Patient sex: M
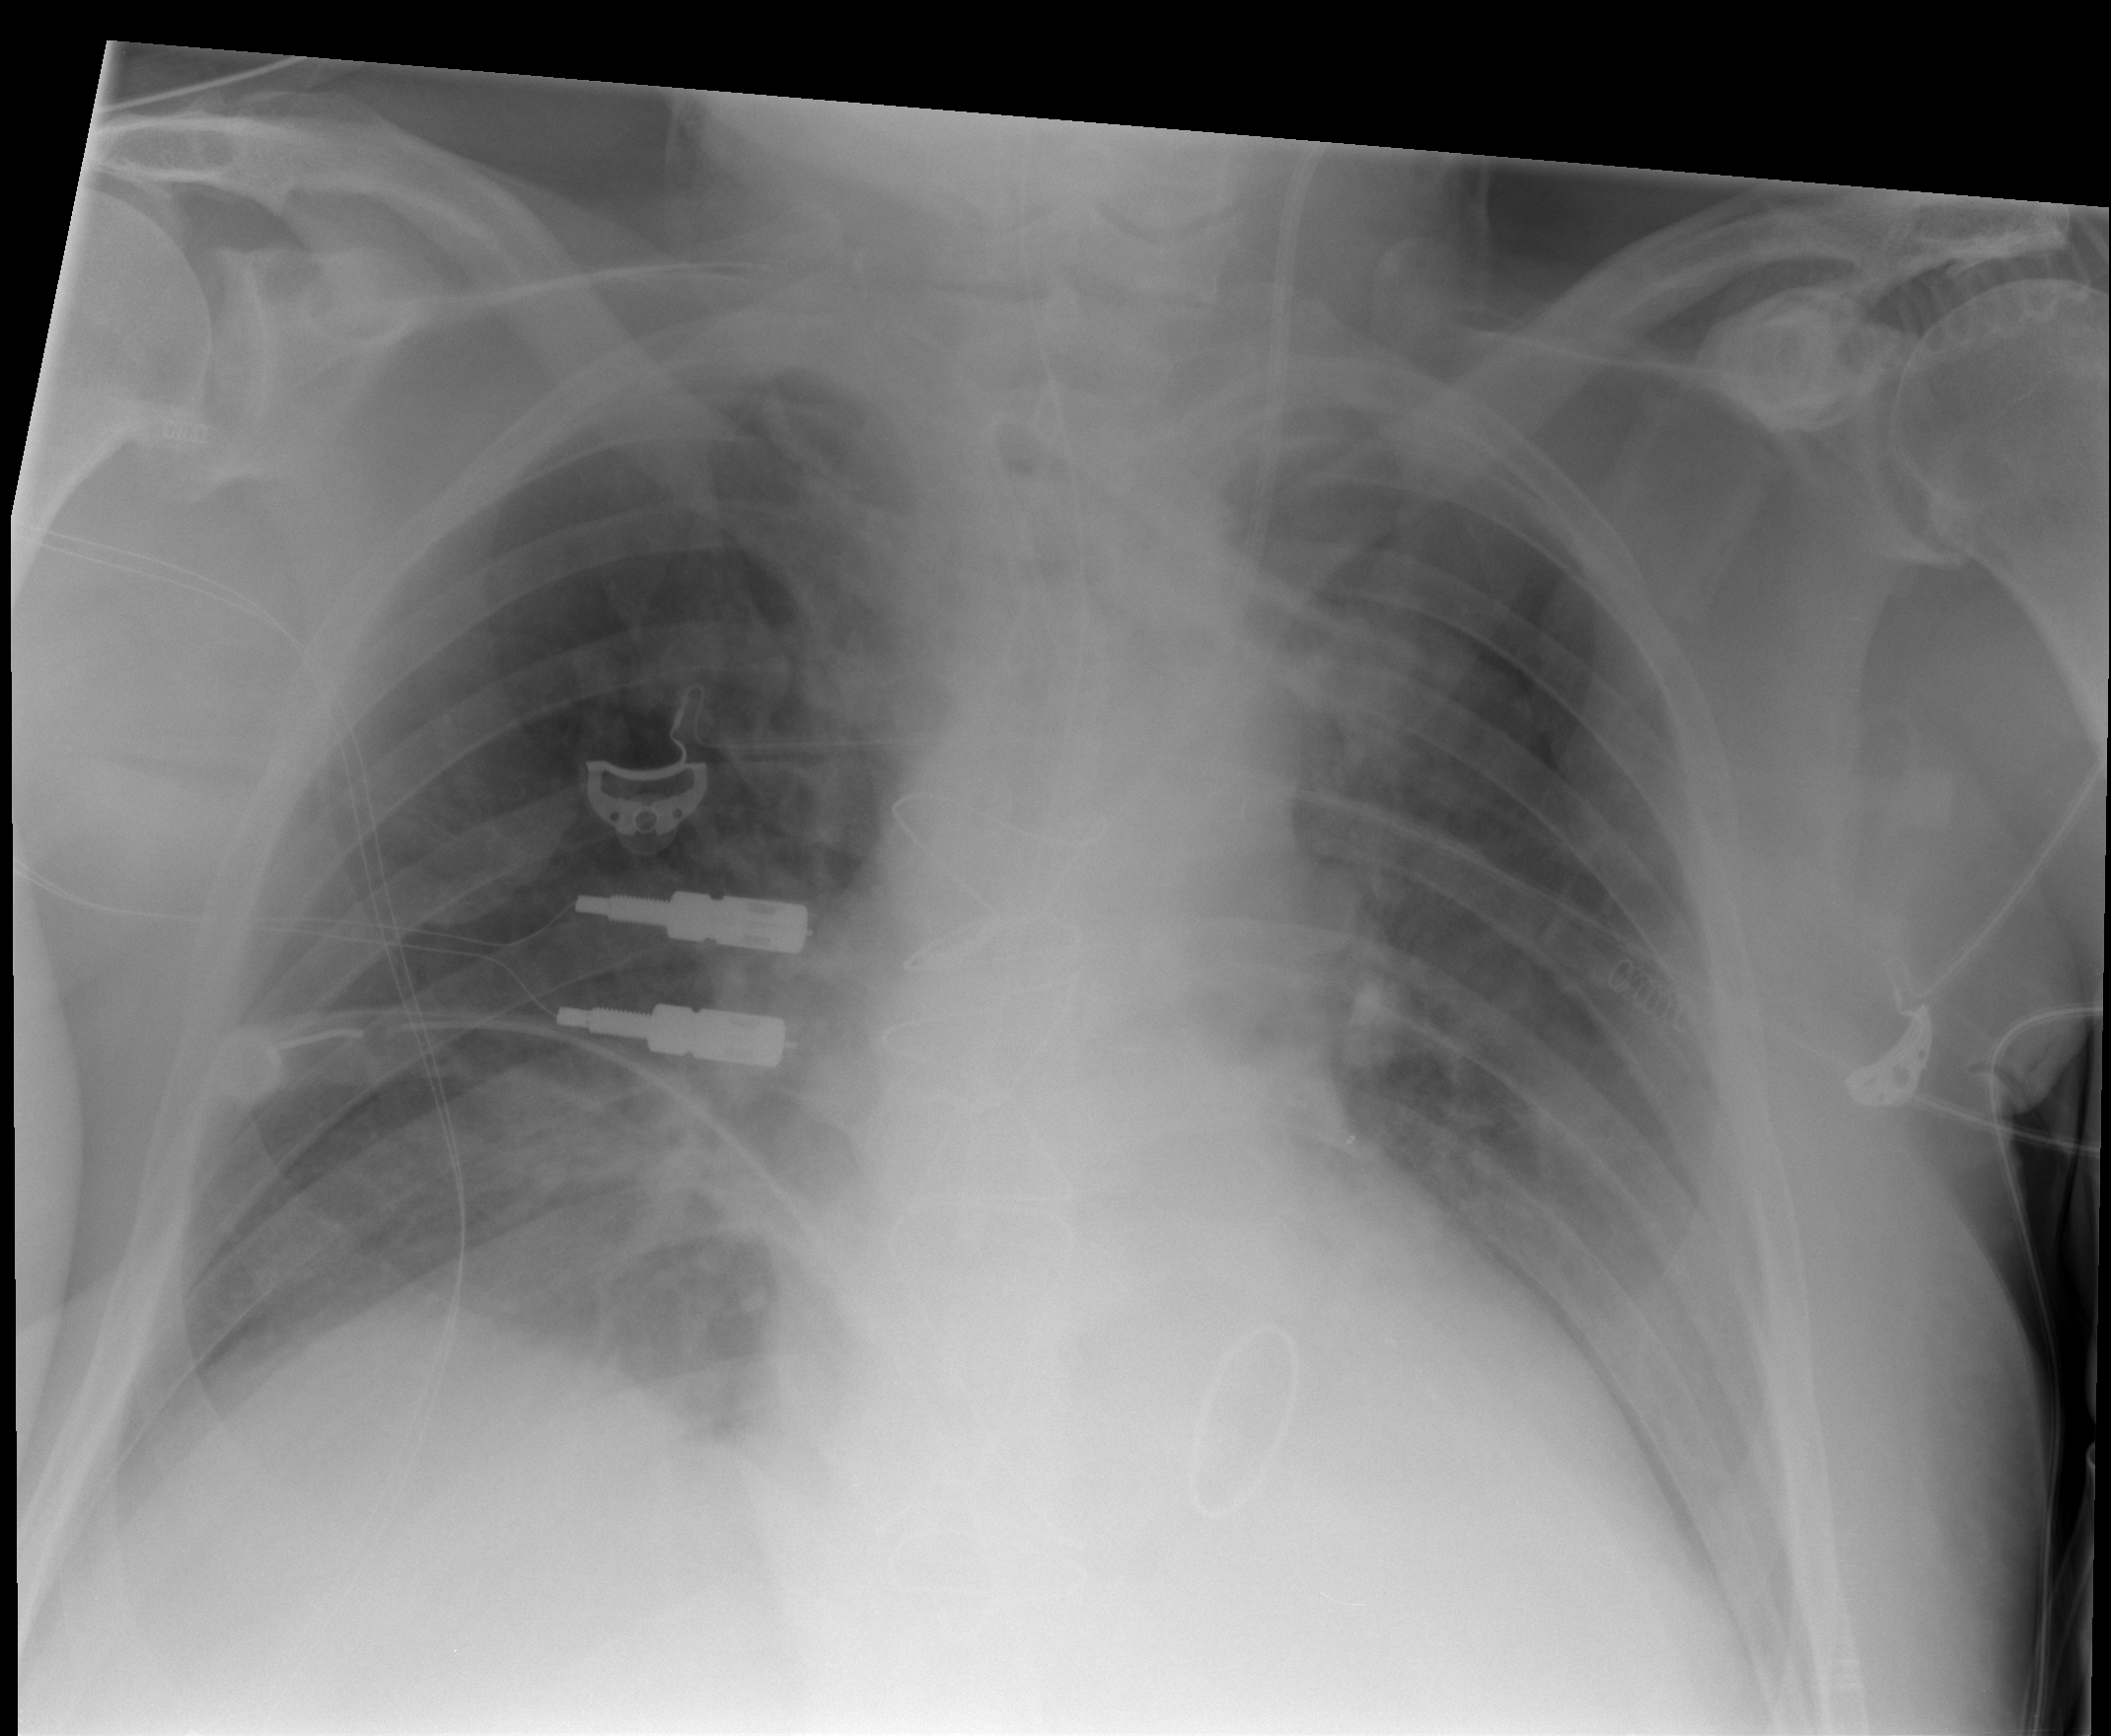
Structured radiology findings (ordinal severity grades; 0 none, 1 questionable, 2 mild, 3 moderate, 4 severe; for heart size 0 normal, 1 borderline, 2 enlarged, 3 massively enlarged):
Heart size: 0
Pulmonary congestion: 2
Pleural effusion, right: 0
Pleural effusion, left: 0
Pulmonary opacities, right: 0
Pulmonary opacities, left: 0
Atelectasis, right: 0
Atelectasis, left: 0